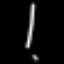
Label: line